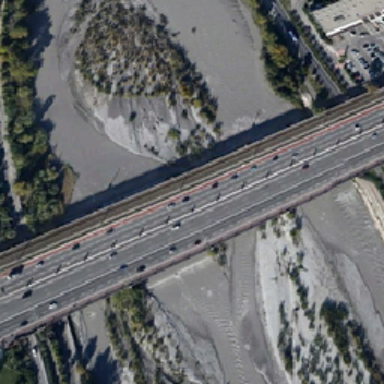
The huge straight bridge across the turbid gray river with eyots .